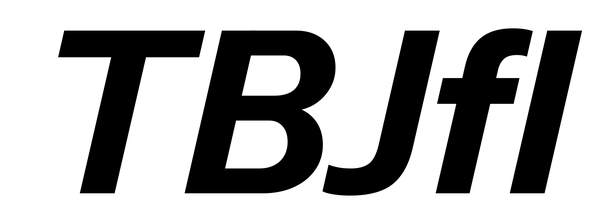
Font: InstrumentSans-Italic_Bold_Italic